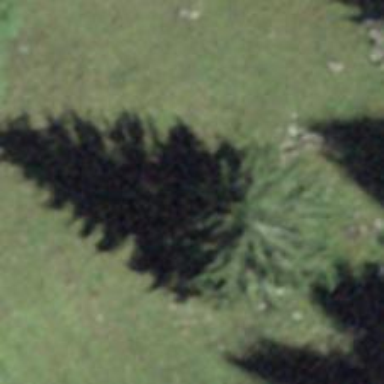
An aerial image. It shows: Beautiful tree in nature.